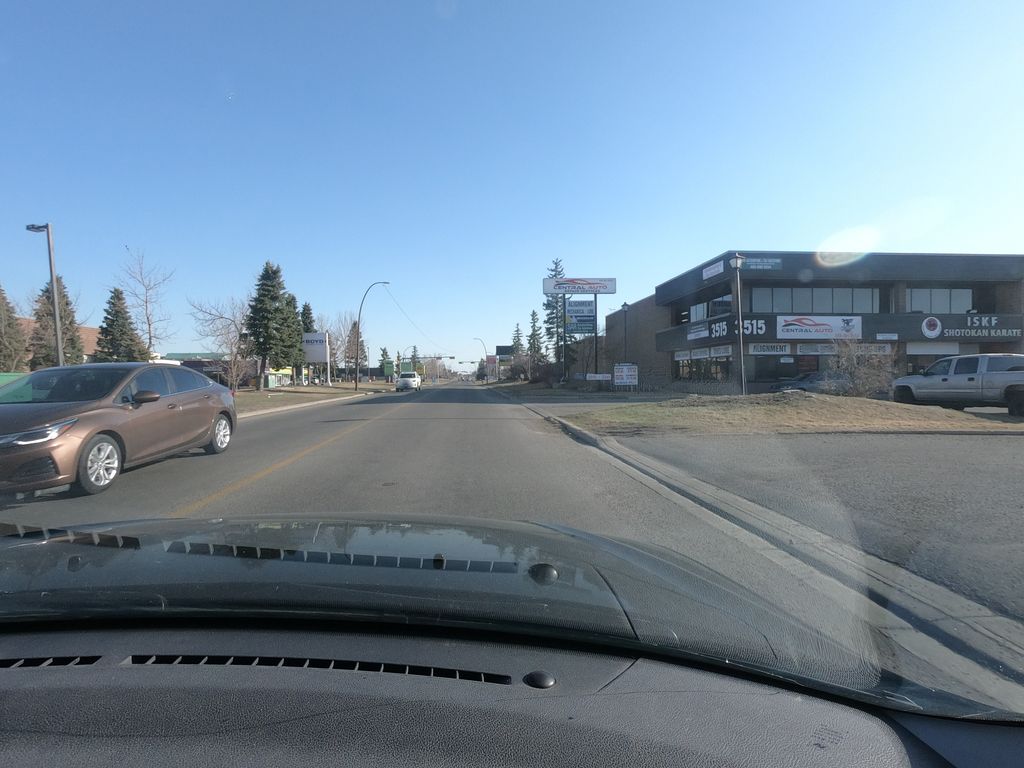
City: calgary